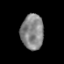
Tissue: prostate
Cell type: T cells
Senescence score: 0.3332
Nuclear area (px): 778
Mean DAPI intensity: 134.56